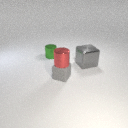
small green metal cylinder to the left of small gray rubber cube